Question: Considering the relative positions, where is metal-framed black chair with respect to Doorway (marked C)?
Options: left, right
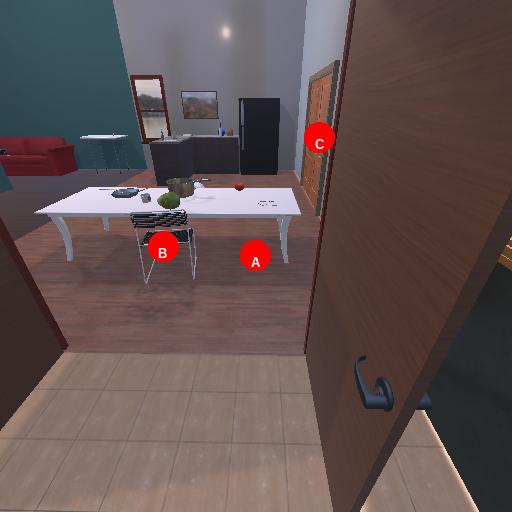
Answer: left